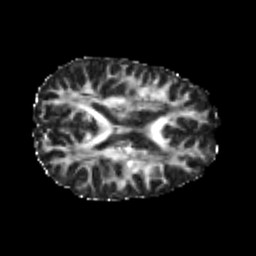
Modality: FA
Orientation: axial
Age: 22
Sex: male
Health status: healthy
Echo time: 0.074 s